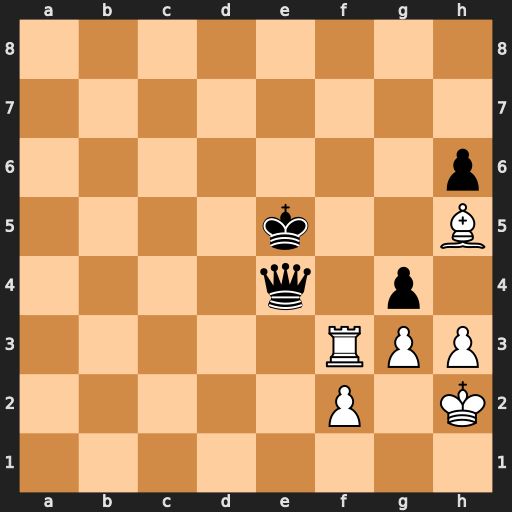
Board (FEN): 8/8/7p/4k2B/4q1p1/5RPP/5P1K/8
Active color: w
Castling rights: -
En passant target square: -
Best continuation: Re3 Qxe3 fxe3